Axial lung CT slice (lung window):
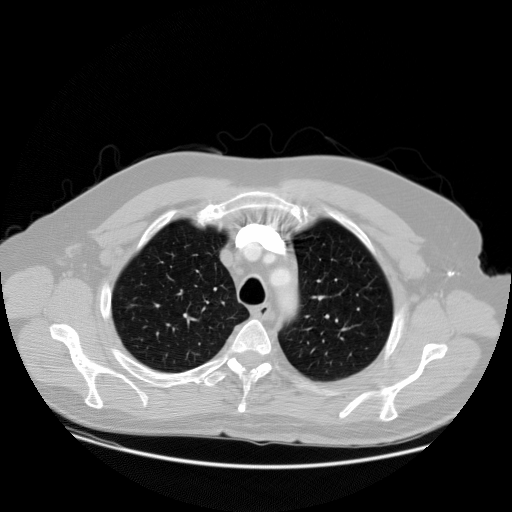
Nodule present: no